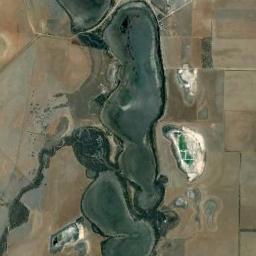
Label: lake